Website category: sports
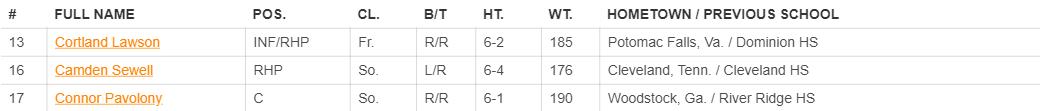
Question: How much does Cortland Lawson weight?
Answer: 185

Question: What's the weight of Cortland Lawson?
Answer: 185

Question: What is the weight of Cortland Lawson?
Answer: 185

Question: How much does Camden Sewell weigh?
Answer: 176

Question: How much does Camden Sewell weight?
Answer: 176

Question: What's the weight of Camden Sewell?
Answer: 176

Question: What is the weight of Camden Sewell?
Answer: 176

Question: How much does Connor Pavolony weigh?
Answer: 190

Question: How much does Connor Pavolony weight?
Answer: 190

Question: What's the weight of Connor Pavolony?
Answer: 190

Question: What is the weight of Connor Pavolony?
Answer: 190

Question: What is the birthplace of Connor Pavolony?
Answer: Woodstock, Ga.

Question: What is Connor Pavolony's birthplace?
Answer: Woodstock, Ga.

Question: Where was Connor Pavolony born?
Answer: Woodstock, Ga.

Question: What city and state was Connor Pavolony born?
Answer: Woodstock, Ga.

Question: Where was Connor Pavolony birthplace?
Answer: Woodstock, Ga.

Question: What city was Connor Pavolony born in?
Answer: Woodstock, Ga.

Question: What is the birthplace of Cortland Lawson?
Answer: Potomac Falls, Va.

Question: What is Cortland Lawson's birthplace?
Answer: Potomac Falls, Va.

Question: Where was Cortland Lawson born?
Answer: Potomac Falls, Va.

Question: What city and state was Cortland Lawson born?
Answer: Potomac Falls, Va.

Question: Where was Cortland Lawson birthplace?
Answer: Potomac Falls, Va.

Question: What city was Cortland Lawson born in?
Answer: Potomac Falls, Va.

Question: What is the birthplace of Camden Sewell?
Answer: Cleveland, Tenn.

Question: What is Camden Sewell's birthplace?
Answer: Cleveland, Tenn.

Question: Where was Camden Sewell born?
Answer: Cleveland, Tenn.

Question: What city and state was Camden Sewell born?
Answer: Cleveland, Tenn.

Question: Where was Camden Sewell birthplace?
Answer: Cleveland, Tenn.

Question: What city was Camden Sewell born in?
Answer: Cleveland, Tenn.

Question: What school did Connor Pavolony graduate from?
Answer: River Ridge HS

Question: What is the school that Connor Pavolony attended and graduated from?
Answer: River Ridge HS

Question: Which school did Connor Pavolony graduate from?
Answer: River Ridge HS

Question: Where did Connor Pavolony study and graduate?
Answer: River Ridge HS

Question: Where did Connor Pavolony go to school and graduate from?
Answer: River Ridge HS

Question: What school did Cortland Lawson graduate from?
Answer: Dominion HS

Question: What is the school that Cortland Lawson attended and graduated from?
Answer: Dominion HS

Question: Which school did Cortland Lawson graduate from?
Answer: Dominion HS

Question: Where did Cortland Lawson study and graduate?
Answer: Dominion HS

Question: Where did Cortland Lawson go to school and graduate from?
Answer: Dominion HS

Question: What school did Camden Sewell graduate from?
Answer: Cleveland HS

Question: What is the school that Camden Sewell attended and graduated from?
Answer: Cleveland HS

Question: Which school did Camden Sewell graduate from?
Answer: Cleveland HS

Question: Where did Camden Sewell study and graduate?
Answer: Cleveland HS

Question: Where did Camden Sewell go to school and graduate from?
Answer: Cleveland HS